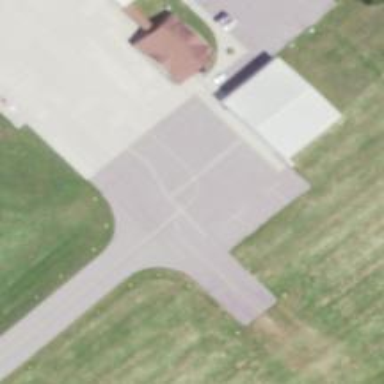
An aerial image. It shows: Asphalt taxiway at the airport.